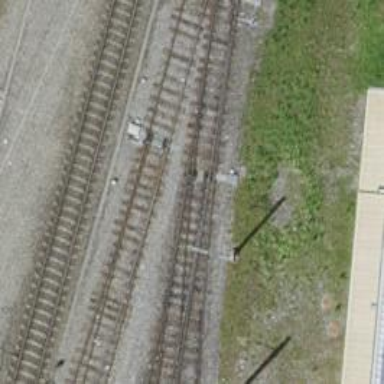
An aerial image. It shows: Railway switch.